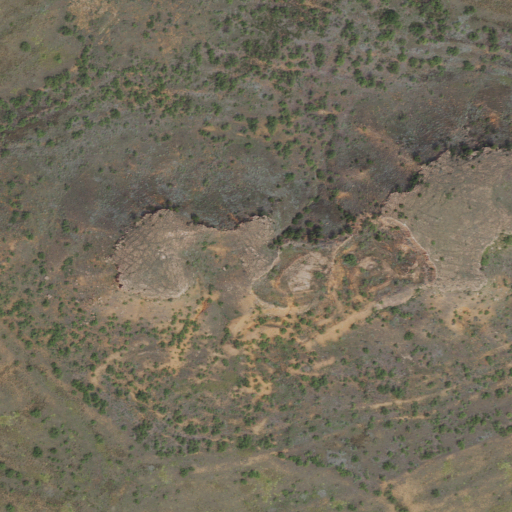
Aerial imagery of mountain in Texas named Wolf Mountain containing shrub and grassland